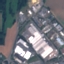
Land use / land cover class: Industrial